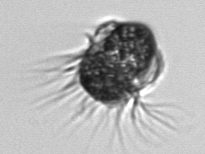
Label: Mesodinium